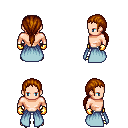
a pixel art fantasy rpg character, male body template, human, light skin, overskirt, white pants, brunette ponytail hairstyle, gold gloves, gold boots, four views (front, back, left, right), 2x2 character sprite sheet, small pixel art, hard edges, no anti-aliasing